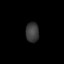
Tissue: lung
Cell type: Others
Senescence score: 0.6196
Nuclear area (px): 255
Mean DAPI intensity: 59.216